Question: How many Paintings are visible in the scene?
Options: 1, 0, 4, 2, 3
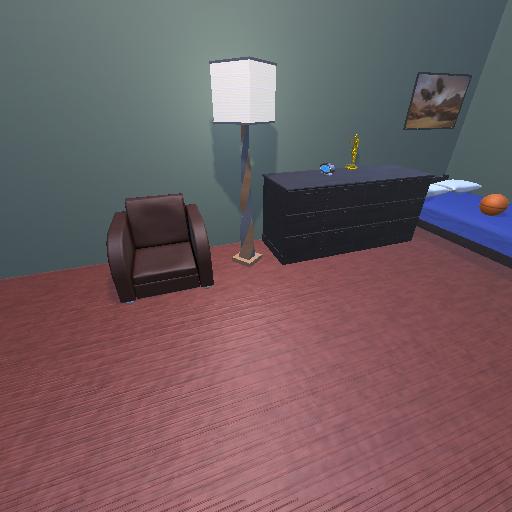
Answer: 1